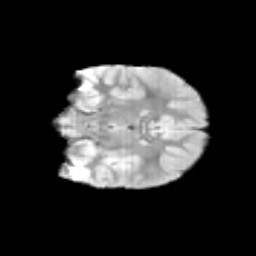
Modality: T2w
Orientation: coronal
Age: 9
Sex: female
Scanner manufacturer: siemens
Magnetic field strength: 3 T
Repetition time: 3.8 s
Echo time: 0.07 s